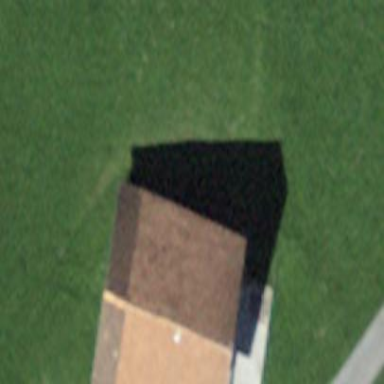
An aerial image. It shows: Rural barn.